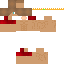
A female human skin with medium skin, wearing brown long hair dressed in a blue hoodie and red pants, featuring a closed mouth.